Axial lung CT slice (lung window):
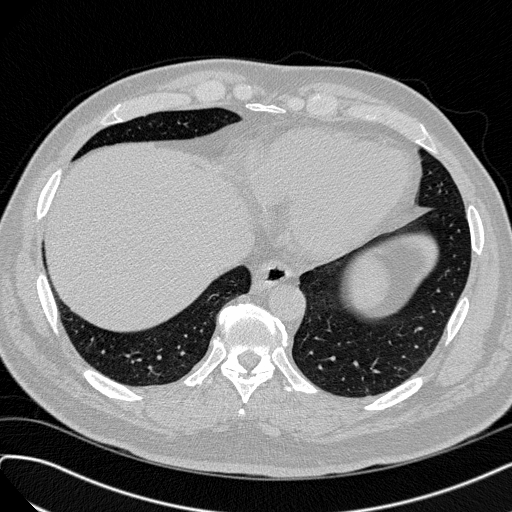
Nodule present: no